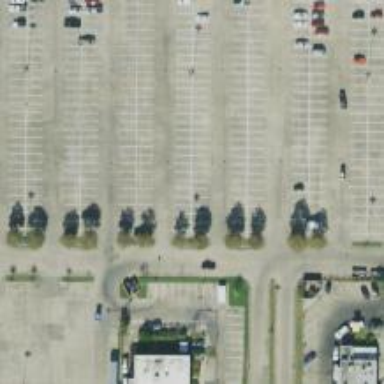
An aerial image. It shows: Parking space.